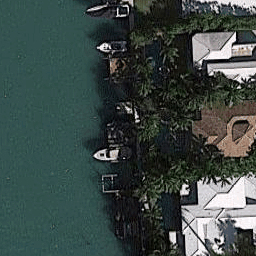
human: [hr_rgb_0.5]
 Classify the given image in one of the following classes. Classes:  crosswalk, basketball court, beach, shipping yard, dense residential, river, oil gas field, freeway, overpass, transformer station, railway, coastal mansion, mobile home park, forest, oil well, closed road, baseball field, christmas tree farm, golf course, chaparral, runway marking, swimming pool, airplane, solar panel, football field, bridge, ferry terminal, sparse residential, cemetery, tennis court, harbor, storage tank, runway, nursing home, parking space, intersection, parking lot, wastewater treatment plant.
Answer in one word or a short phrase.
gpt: coastal mansion